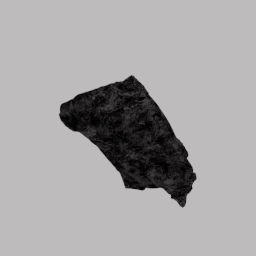
Label: people